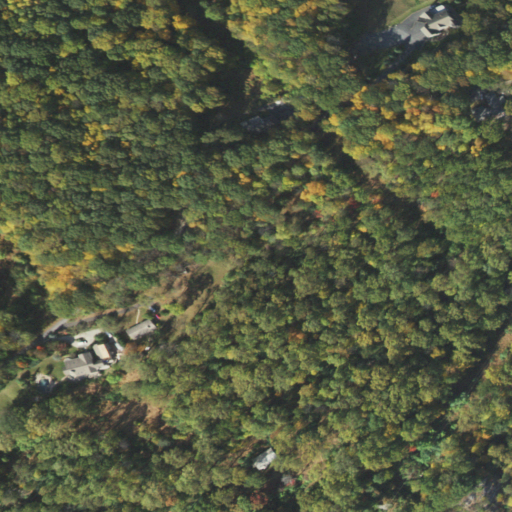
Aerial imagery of mountain in Pennsylvania named Chestnut Hill containing deciduous forest, open development, medium intensity development, and low intensity development